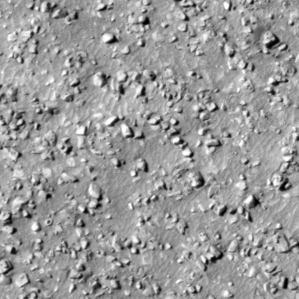
Label: non_frost